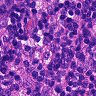
Metastatic tissue present: no